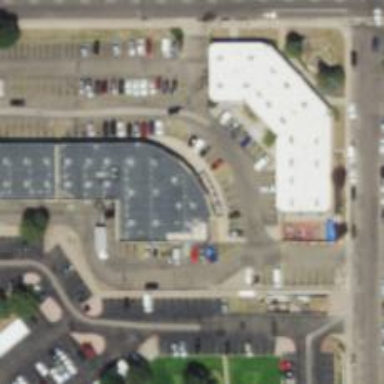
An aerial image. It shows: Car rental facility.